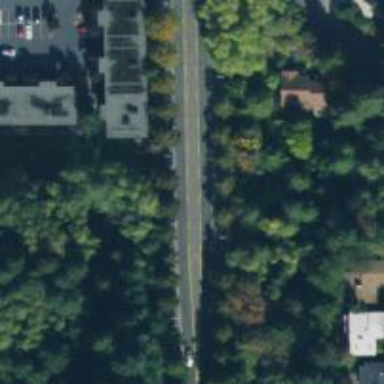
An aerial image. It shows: Secondary road with asphalt surface. There is separate sidewalk and embankment along the road.